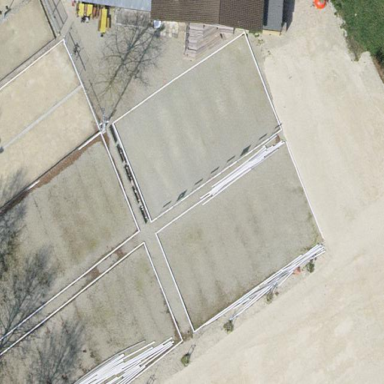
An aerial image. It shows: Concrete boules pitch within leisure land area.